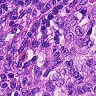
Metastatic tissue present: no